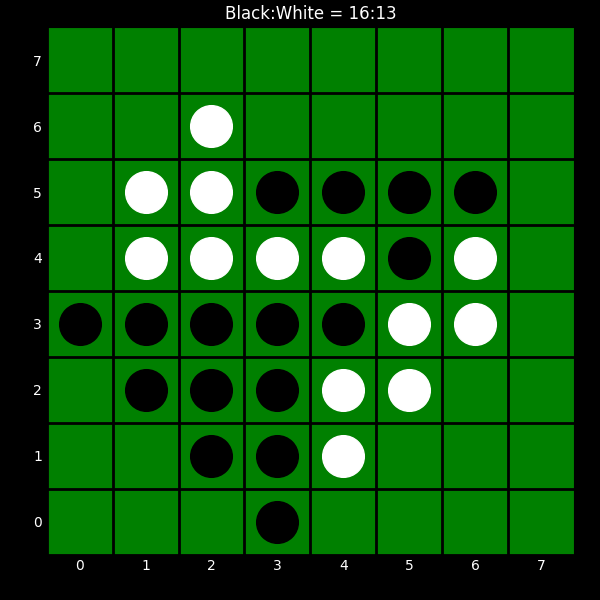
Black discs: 16
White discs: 13